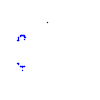
Particle: kaon